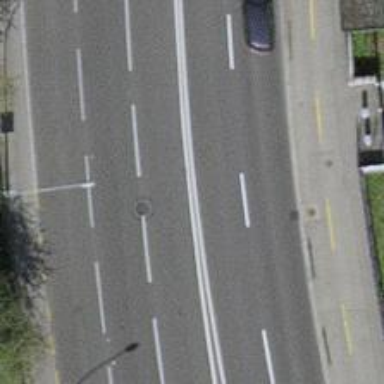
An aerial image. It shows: Primary highway with asphalt surface and cycle track alongside.